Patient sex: M
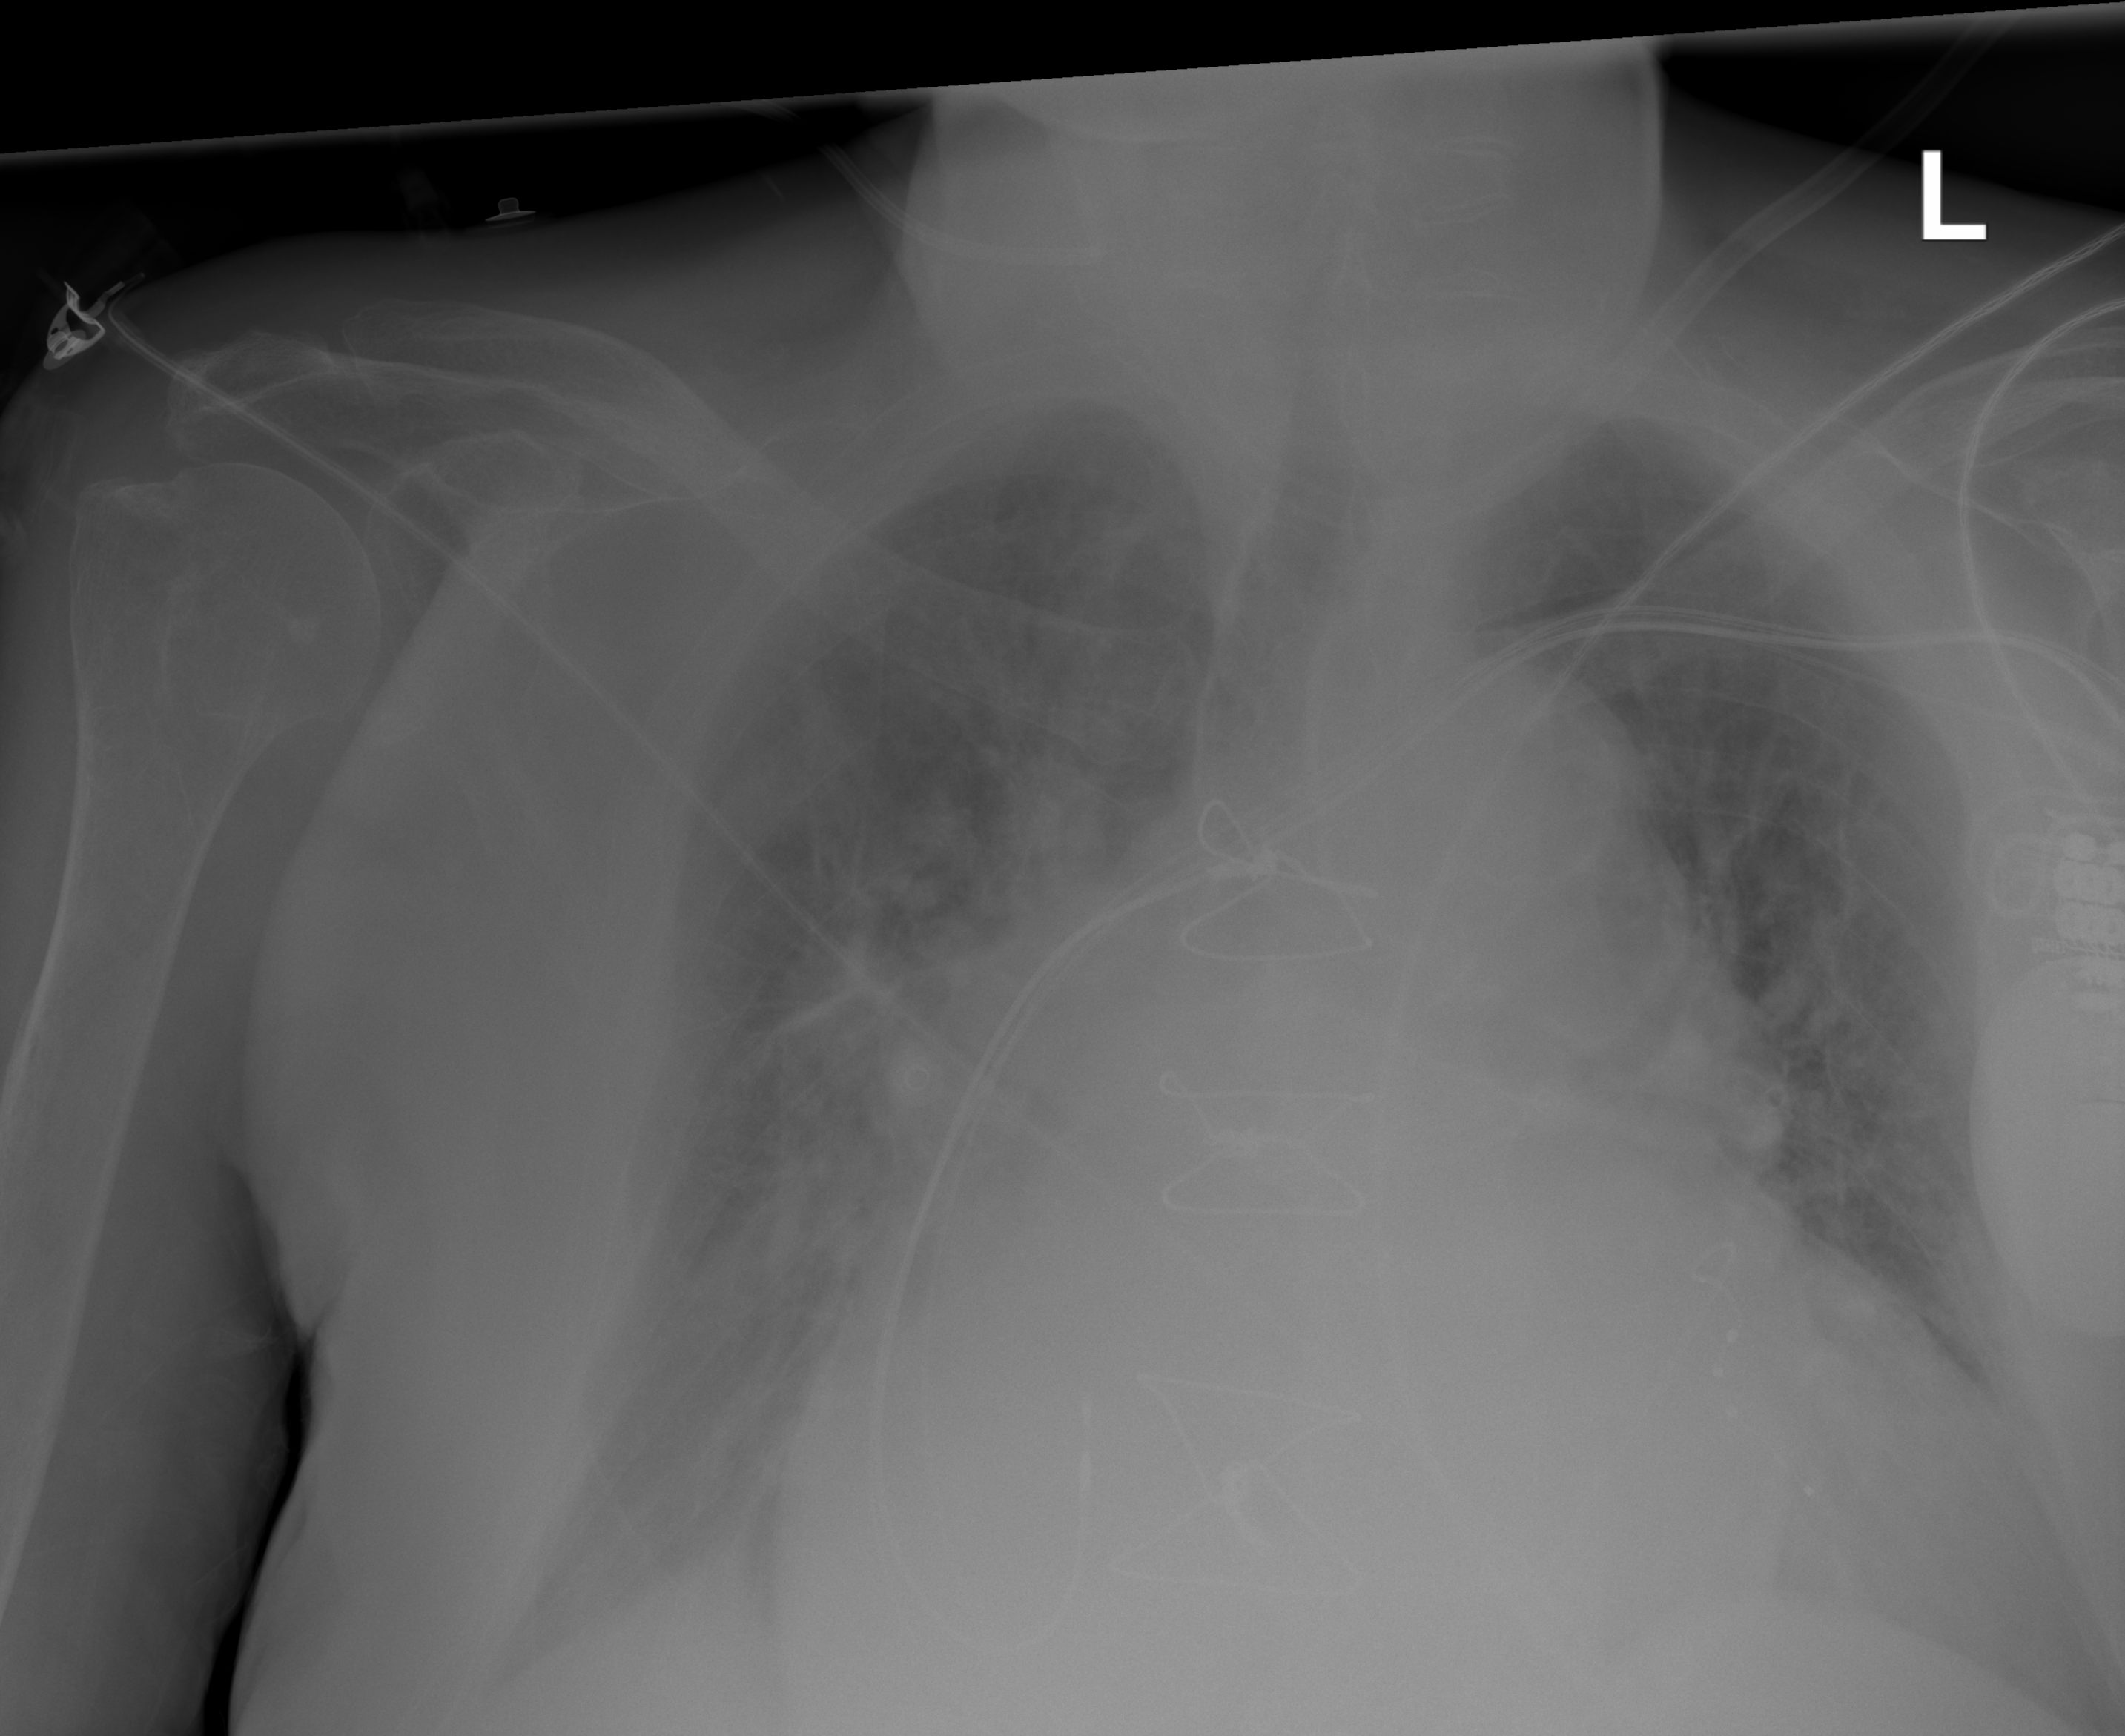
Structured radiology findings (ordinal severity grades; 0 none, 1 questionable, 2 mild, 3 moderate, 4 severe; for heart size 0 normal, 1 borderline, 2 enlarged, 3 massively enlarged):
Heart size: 3
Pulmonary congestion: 2
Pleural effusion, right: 2
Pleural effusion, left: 0
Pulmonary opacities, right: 0
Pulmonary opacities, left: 0
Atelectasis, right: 2
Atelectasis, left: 2